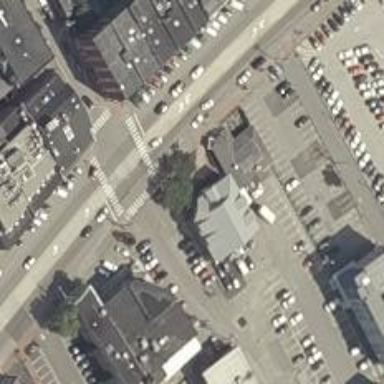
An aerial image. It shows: Zebra crossing on the road.